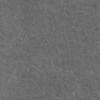
Label: dusty